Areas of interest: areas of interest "Dalian International Finance Conference Center Tennis Building"
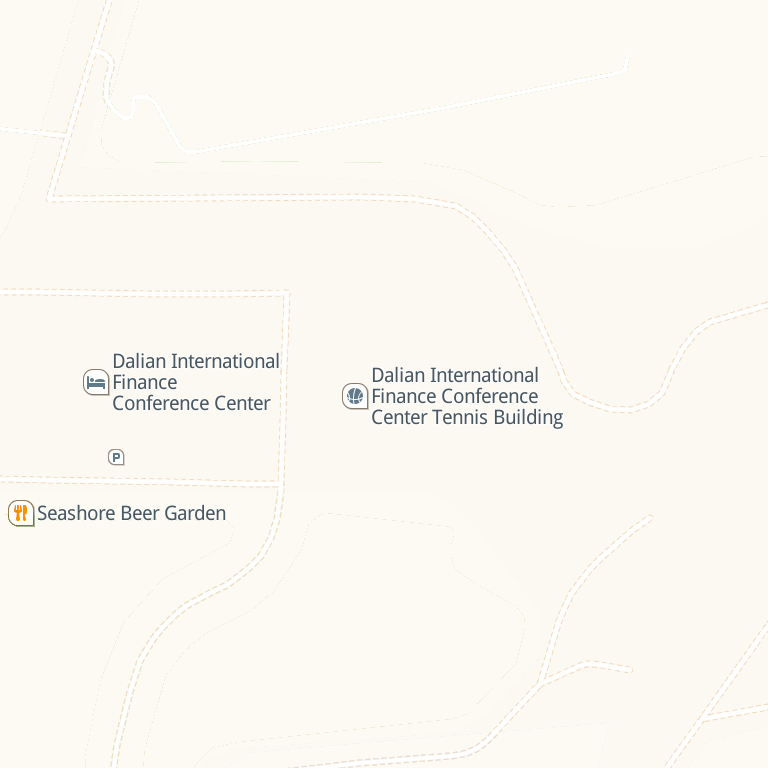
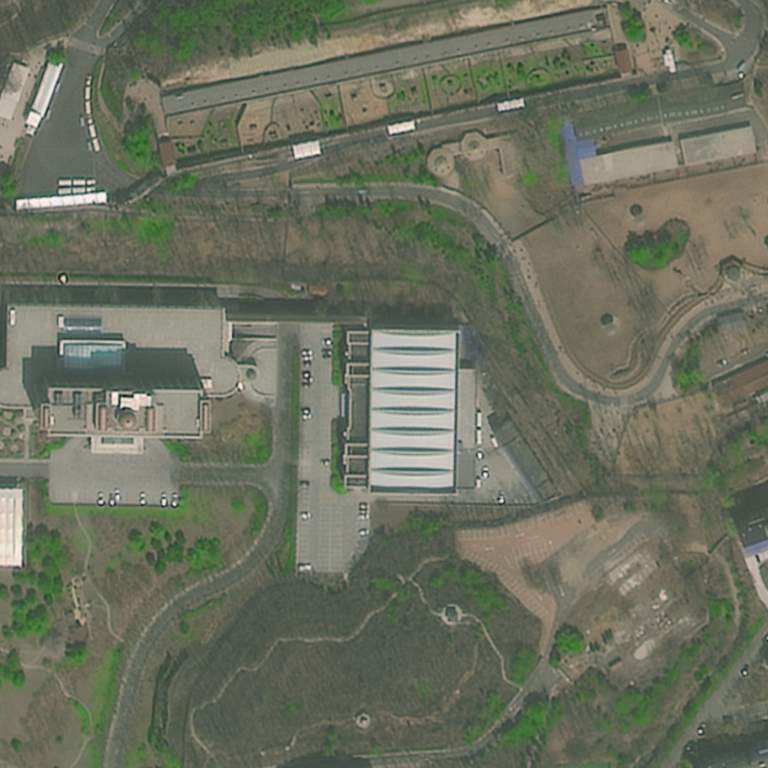